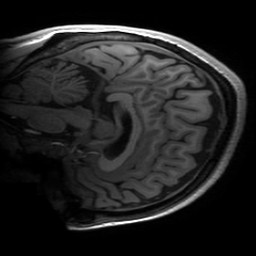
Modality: T1w
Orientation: sagittal
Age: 25
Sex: female
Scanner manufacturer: ge
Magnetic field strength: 3 T
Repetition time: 0.00724 s
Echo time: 0.0027 s